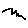
Label: zigzag